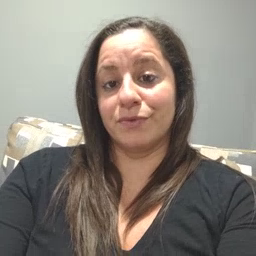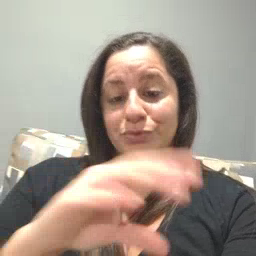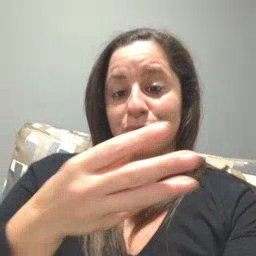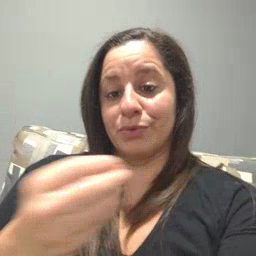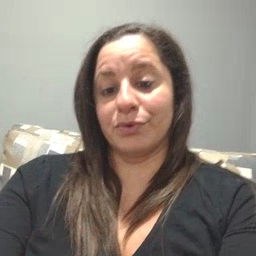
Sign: story